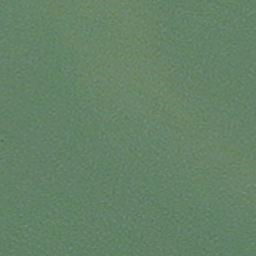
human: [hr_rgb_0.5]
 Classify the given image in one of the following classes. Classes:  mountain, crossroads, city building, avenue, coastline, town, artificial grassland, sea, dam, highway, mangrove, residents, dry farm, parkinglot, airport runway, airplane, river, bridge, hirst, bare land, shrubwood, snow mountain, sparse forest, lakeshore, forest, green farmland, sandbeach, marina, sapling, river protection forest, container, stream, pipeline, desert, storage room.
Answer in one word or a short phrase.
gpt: sea